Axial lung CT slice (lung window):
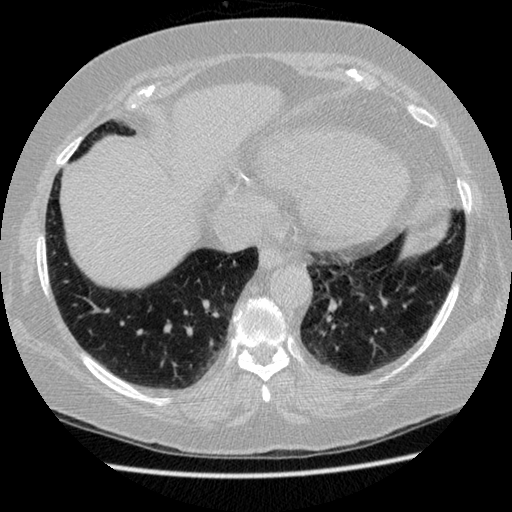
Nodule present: no